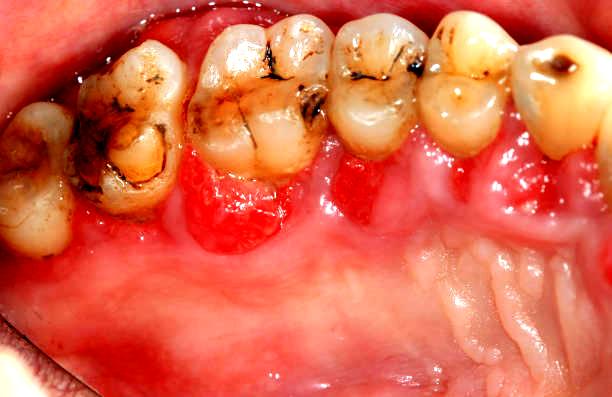
Condition: Calculus